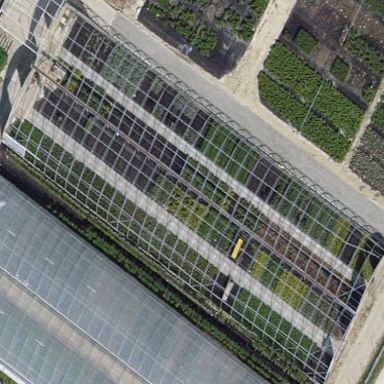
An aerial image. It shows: Greenhouse.